Interaction volume radius: 5 \u00c5
Interaction volume height: 10 \u00c5
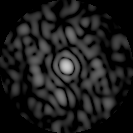
Disorder parameter: 0.8006